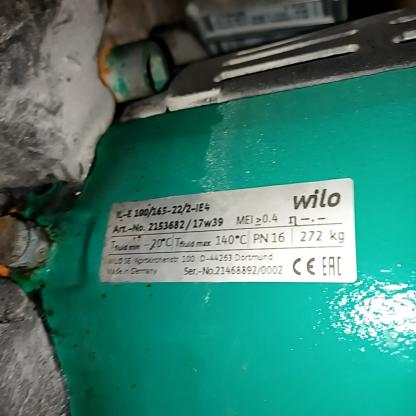
Klasa: tabliczka-znamionowa